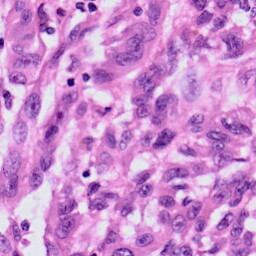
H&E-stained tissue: Skin